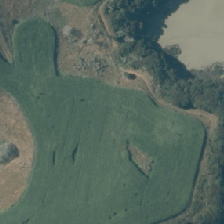
Land cover: high_producing_grassland